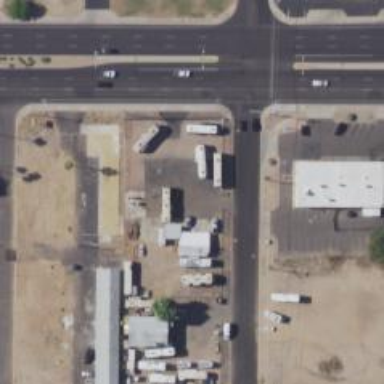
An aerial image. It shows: Caravan shop.